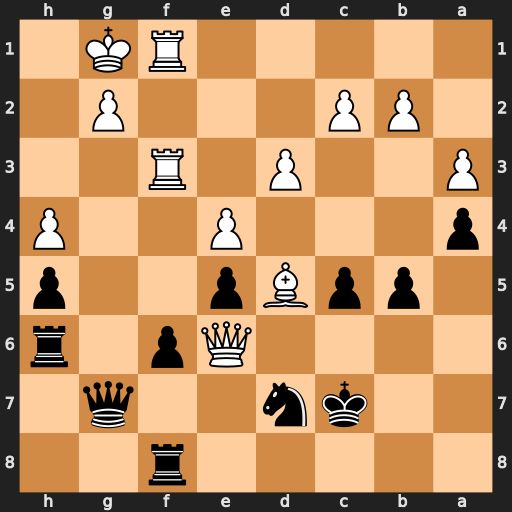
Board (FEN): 5r2/2kn2q1/4Qp1r/1ppBp2p/p3P2P/P2P1R2/1PP3P1/5RK1
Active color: b
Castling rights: -
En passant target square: -
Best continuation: f5 Rg3 Qh7 Rxf5 Rxe6